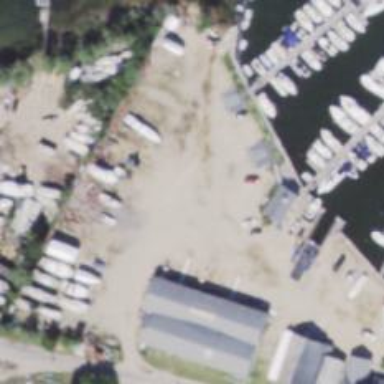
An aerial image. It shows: Marina on leisure land.